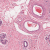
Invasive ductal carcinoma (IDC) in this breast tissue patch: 1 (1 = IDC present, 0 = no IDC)